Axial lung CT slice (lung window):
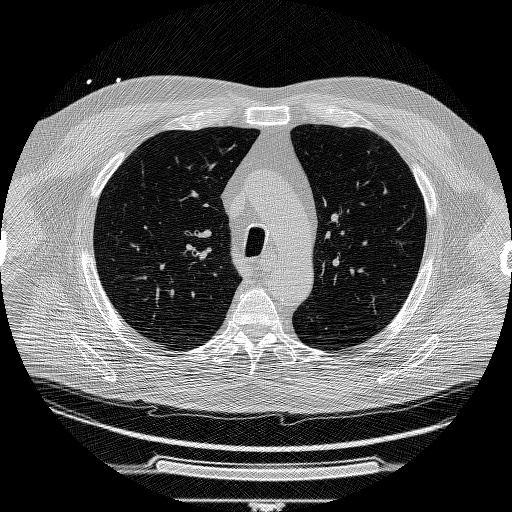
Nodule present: no